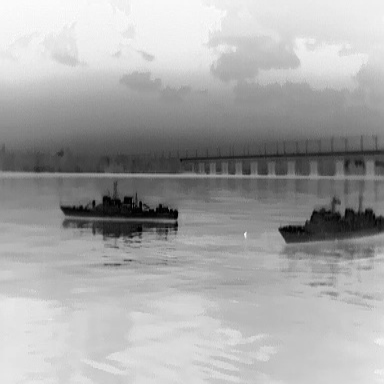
There are two warships in the infrared image.